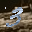
Label: 3